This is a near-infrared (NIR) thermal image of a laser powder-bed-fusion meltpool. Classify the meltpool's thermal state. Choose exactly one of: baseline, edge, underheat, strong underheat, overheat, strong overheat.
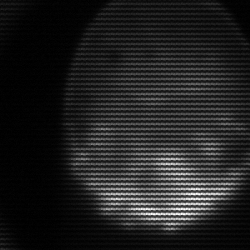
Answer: edge